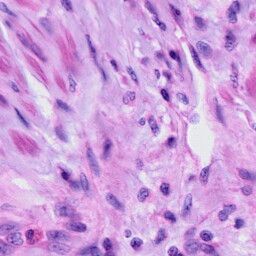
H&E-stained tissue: Cervix